Question: I have two CALayers each showing an image. The first (left) layer in the view hierarchy is on top of the second one. The problem is that after I apply a rotation around the y-axis, the right layer is all of a sudden drawn above the layer that's supposed to be on top.
I tried using different zPosition values. Nothing. My other guess was that maybe the animation of the right layer finishes the animation for the left layer and hence it is drawn on top. To test this, I applied the transformation for the right layer first, but still the same result. Oh, I also tried CA transactions without any luck.
Here a screenshot:

What is the correct way to animate a number of CALayers while keeping their order?
Thanks, Mark.
EDIT:
Here is the code for the transformation. I tried disabling the animation, but got the same result.
'''
[CATransaction begin];
[CATransaction setValue:(id)kCFBooleanTrue
forKey:kCATransactionDisableActions];
CATransform3D rotationAndPerspectiveTransform = CATransform3DIdentity;
rotationAndPerspectiveTransform.m34 = 1.0 / 400;
rotationAndPerspectiveTransform = CATransform3DRotate(rotationAndPerspectiveTransform, DegreesToRadians(70), 0, 1, 0);
for(CALayer *layer in [self.layer sublayers]) {
// transform the two layers
layer.transform = rotationAndPerspectiveTransform;
}
[CATransaction commit];
'''
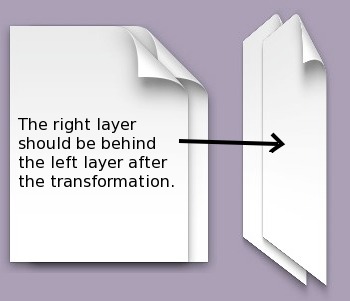
Answer: Have you tried translating on the z axis? Either make your top layer have a larger number or your lower layer have a lower or negative number. Try something really large to start with and see if it addresses the issue. Then narrow the margin until you get the layer as close as possible without causing the shift you're seeing. Something like this:
'''
CATransform3D trans = CATransform3DIdentity;
trans.m34 = 1 / -900;
trans = CATransform3DTranslate(trans, 0.0f, 0.0f, -500.0f);
[lowerLayer setTransform:trans];
'''
The down side is if you're planning to stack up a bunch of layers, you would probably have to use this minimum margin and multiply that by the number of layers you're planning to display causing the stack to fade into the distance. Of course, if that's the effect you're going for, this would be a good thing.